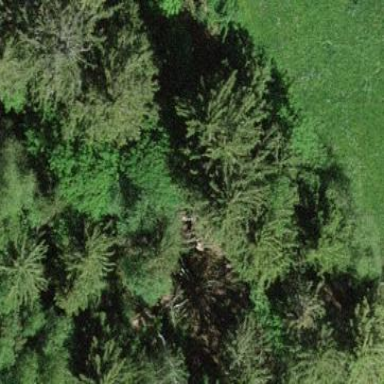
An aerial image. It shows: Forest with mixed types of leaves.